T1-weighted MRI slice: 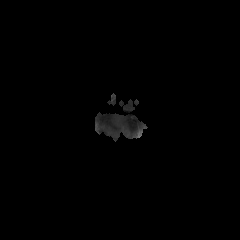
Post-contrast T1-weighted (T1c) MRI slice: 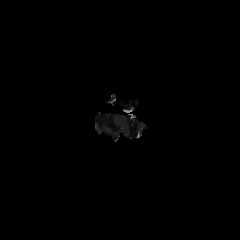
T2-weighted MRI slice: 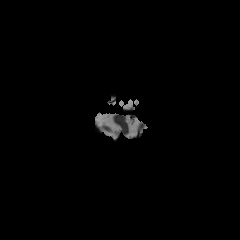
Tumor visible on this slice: no